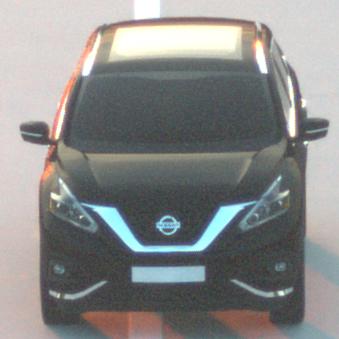
Make: Nissan
Model: Murano
Detailed model: Gen. 3 Z52
Model produced from: 2015
Doors: 5
Color: black
Road condition: dry road
Daytime: sunrise or sunset
Contrast: medium contrast